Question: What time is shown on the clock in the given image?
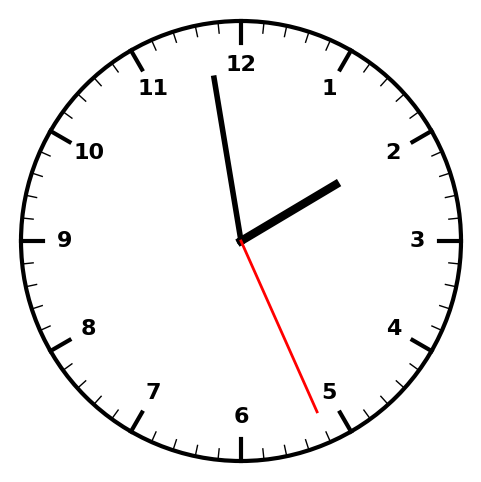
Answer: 01:58:26